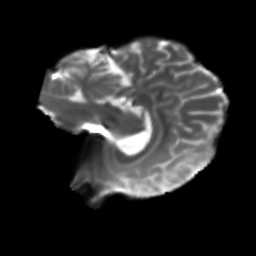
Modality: T2w
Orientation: sagittal
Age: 36
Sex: female
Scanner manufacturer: siemens
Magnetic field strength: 3 T
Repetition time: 5.25 s
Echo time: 0.08 s